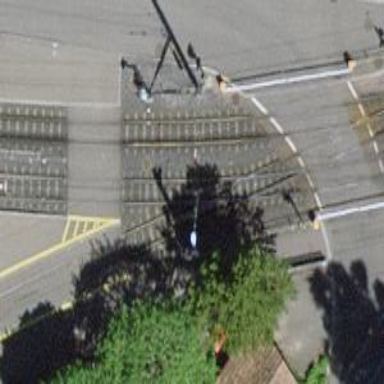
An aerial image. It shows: Railway crossing.